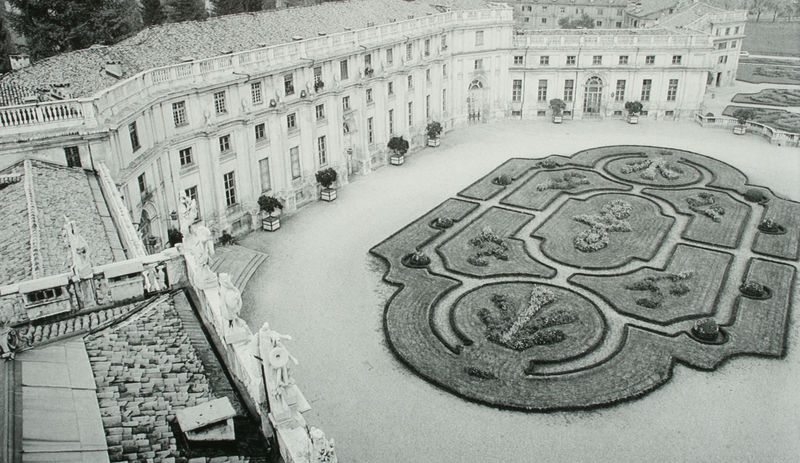
Titel: Ostflügel
Künstler: Filippo Juvarra
Standort: Stupinigi
Institution: Palazzina di Caccia
Schlagwörter: flügel, weiß, bäume, see, blumen, fenster, frankreich, grau, schwarz, tür, anlage, blick, dach, gebäude, park, rasen, schloss, weg, wiese, muster, ornament, architektur, barock, natur, brüstung, busch, büsche, wege, klassizismus, pflanzen, england, dachziegel, kamine, schornstein, garten, skulptur, blumenkübel, kübel, pflanzkübel, fassade, italien, perspektive, türen, dächer, schornsteine, ziegel, hecke, hof, grünanlage, platz, schlot, vogelperspektive, figuren, kies, treppe, jugendstil, geländer, stufen, tor, paterre, foto, fotografie, luftaufnahme, oben, photographie, unten, innenhof, palast, balustrade, dachfenster, schwarz-weiss, kunst, lilie, photo, wappen, geometrisch, sims, gesims, skulpturen, statuen, anwesen, ziegeldach, beet, beete, blumenbeet, rabatte, dachgauben, parterre, ballustrade, dresden, bepflanzung, labyrinth, schindeln, dachluke, gebälk, bauwerk, palais, rondell, flügelanlage, schlossanlage, versaille, gartenanlage, fasade, schlosspark, buchsbaum, buchsbäume, gartenarchitektur, pfannen, rabatten, gartenkunst, broderie, blumenrabatte, luken, labyrint, schlosshof, sklupturen, anlange, französische parkanlage, französischer garten, kübelpflanzen, ziergarten, innenhof barock, skulptutren, bkumenkübel